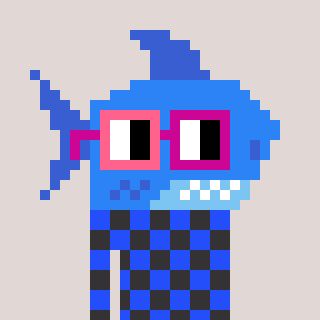
a pixel art character with square pink and red glasses, a shark-shaped head and a grayscale-colored body on a warm background